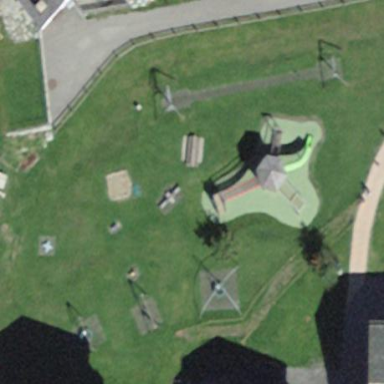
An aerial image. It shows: Playground area for leisure activities on the land.